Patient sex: M
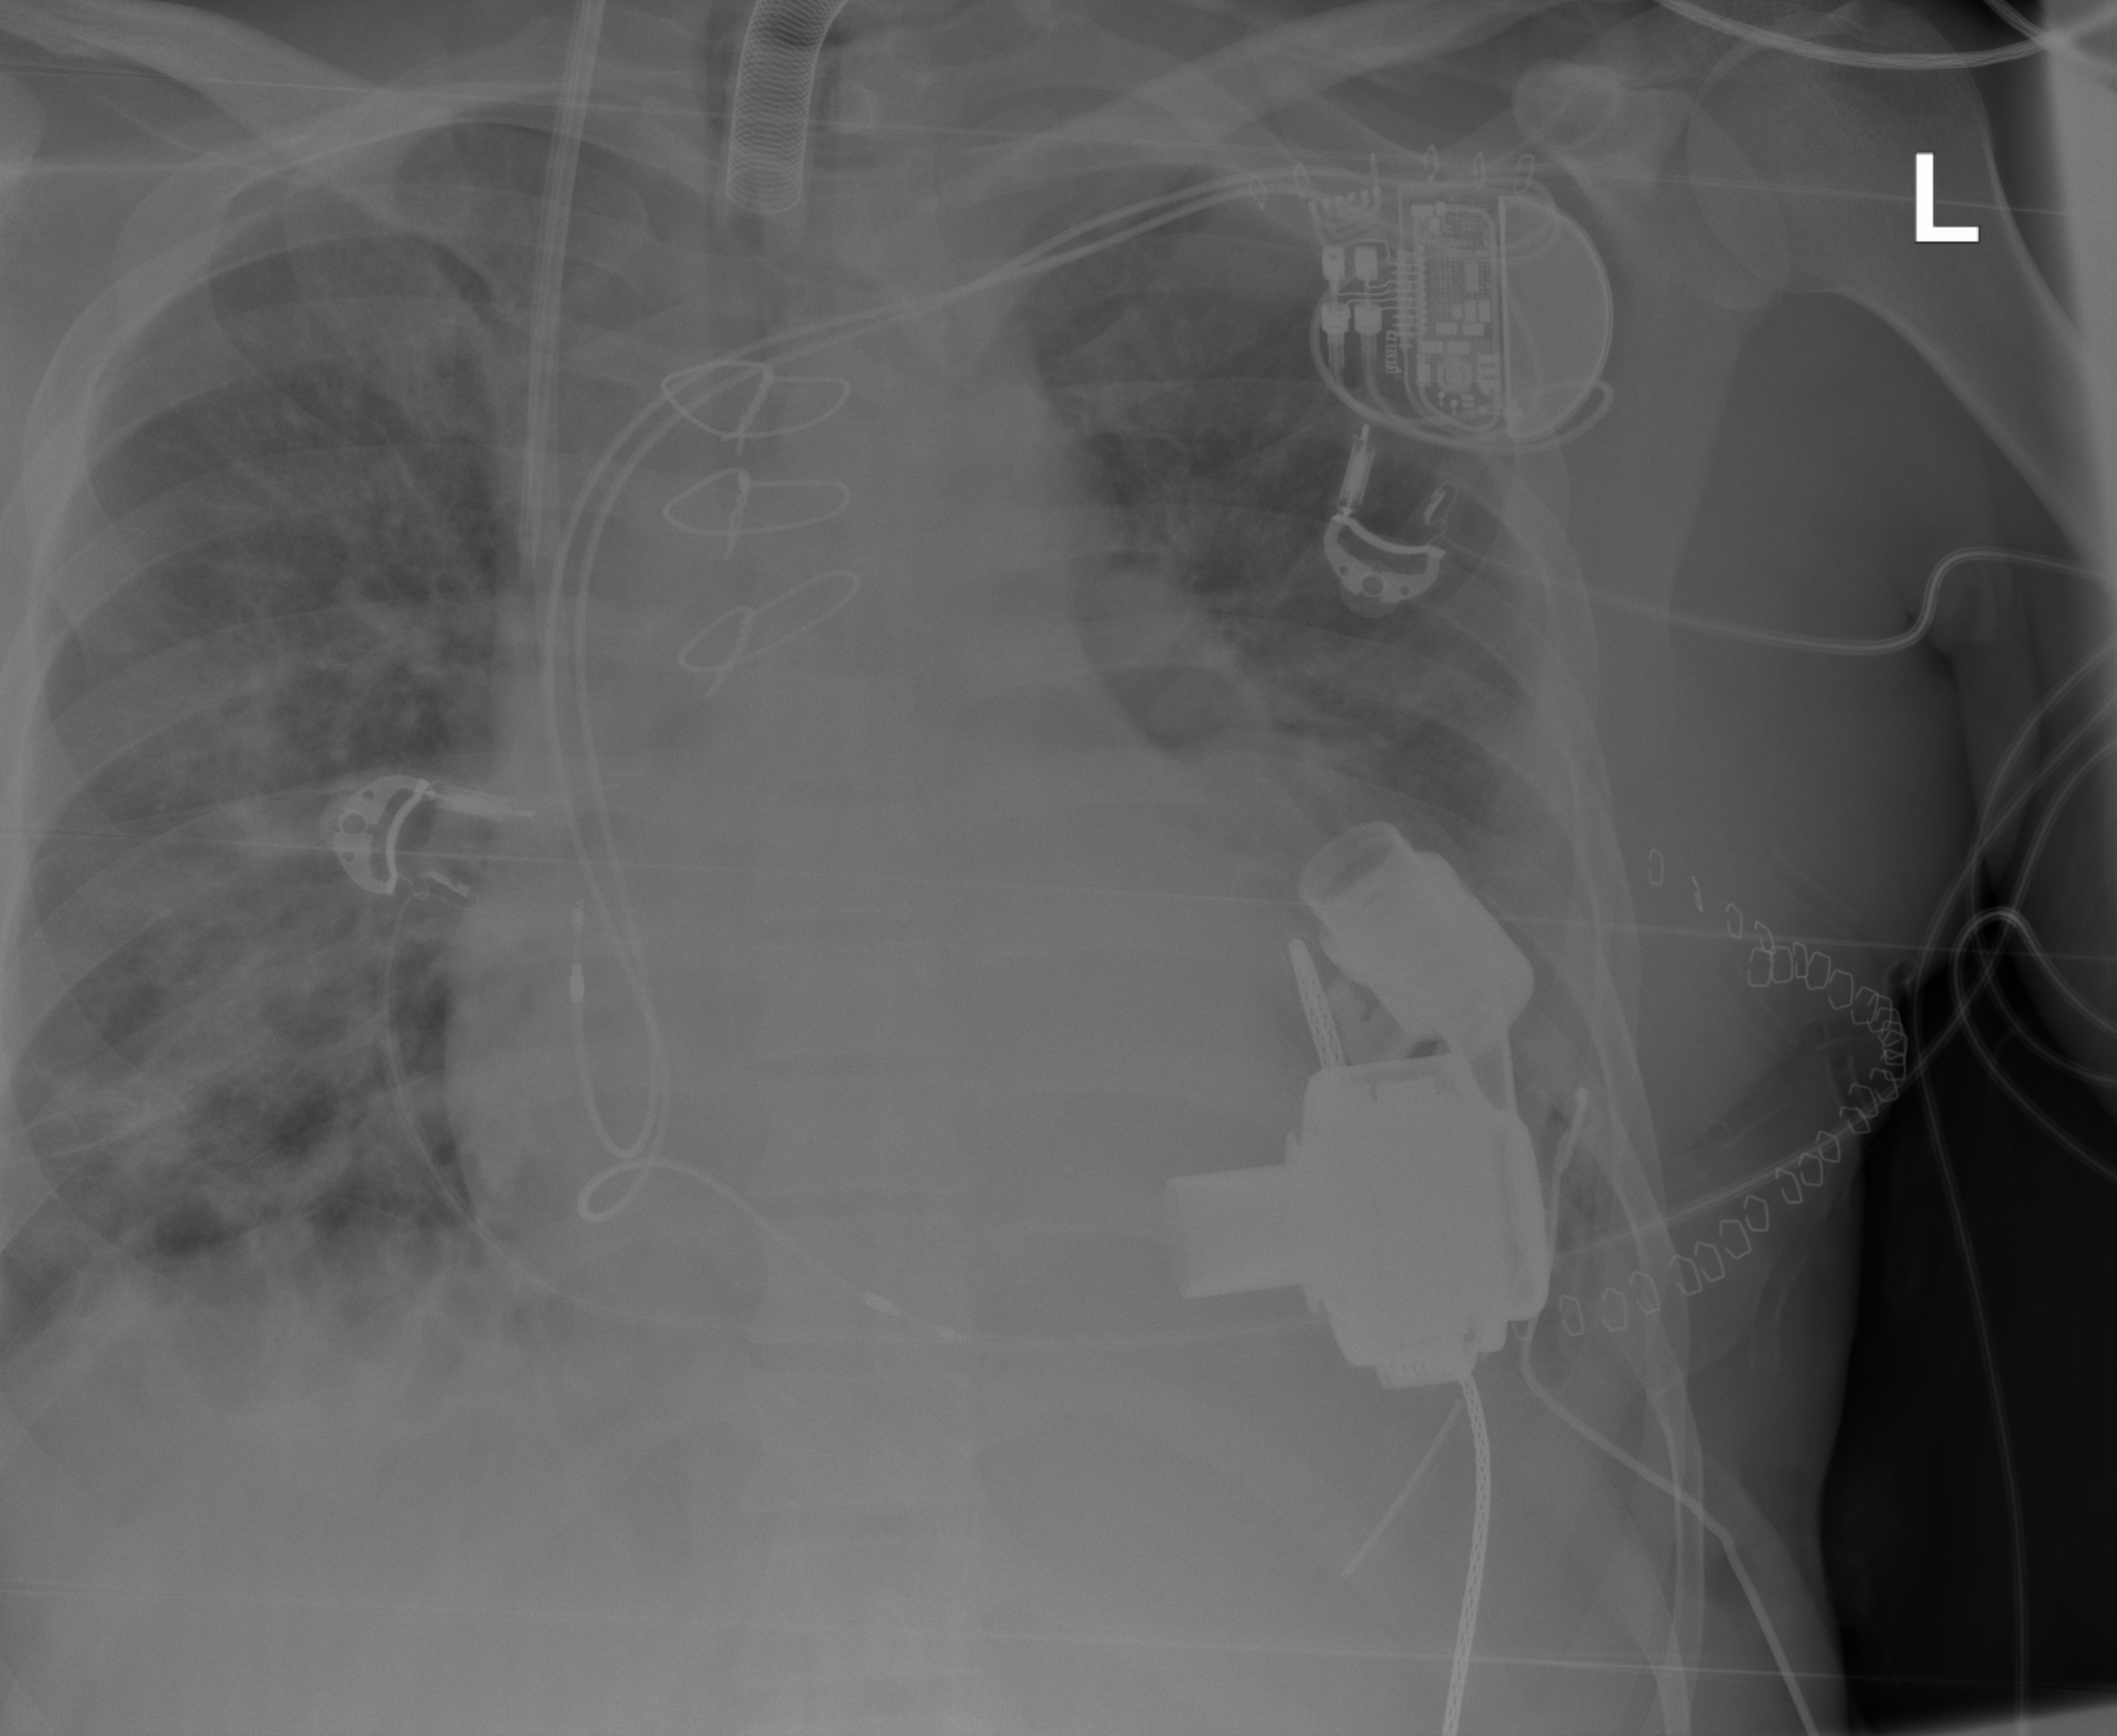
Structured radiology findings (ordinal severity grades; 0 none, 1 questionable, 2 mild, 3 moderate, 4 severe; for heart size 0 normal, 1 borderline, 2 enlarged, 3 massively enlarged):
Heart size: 2
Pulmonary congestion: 2
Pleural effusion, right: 2
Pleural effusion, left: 3
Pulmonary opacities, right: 2
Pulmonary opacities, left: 2
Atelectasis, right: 2
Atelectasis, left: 2